Current action and preconditions to check: trajectory_clear

Your task: For each precondition in the list above, predict whether it will hold at this action.

Consider the current scene as observed from the mobile robot's camera, and analyze the predicted future states of all dynamic agents (e.g., people, animals, vehicles, or any moving entities) within the NEXT SECOND.

IMPORTANT: Only answer "very likely" if you are absolutely certain—based on strong, clear evidence—that a dynamic agent will violate the precondition in the predicted future state. Do NOT answer "very likely" for unlikely, ambiguous, or low-probability risks.

Ask yourself for each precondition: Is there a high probability, with clear and convincing evidence, that the predicted future states of any dynamic agent will interfere with the predicted future state of the currently executing action within the NEXT SECOND, causing that precondition to fail?

Assess the risk level based on these predictions. Use "likely" or "very likely" if motions create a clear risk of interference.

Use "neutral" or "improbable" if agents are nearby but their predicted paths are clearly diverging or non-conflicting.

Failure Risk Categories: "very improbable", "improbable", "neutral", "likely", "very likely"

Answer Format: Output ONLY the probability_of_failure value from these categories: "very improbable", "improbable", "neutral", "likely", "very likely"

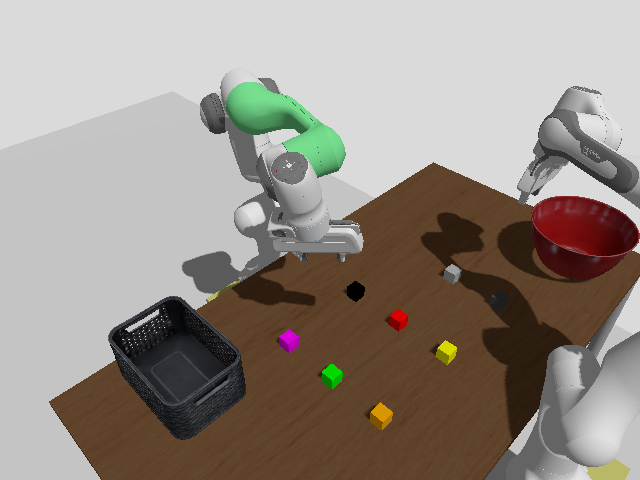

Answer: very improbable